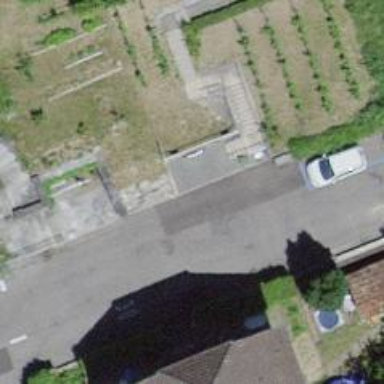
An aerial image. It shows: Parking entrance.